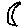
Label: moon